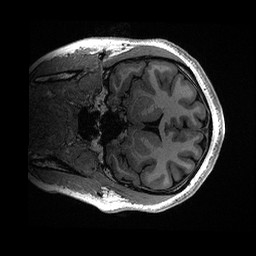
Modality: T1w
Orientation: coronal
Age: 20
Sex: female
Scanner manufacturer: ge
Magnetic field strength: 3 T
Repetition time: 0.006952 s
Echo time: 0.00292 s